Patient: sex M, age 60
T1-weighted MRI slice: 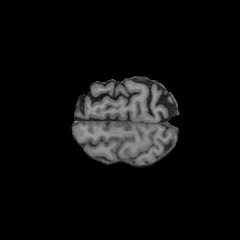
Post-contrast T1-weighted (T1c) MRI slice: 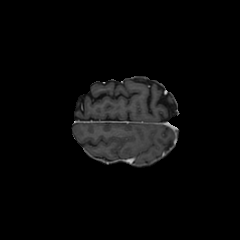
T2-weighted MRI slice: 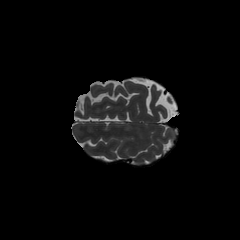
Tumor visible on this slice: no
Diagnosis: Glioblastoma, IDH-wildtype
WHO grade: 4